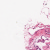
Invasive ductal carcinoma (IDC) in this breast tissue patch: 0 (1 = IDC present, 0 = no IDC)